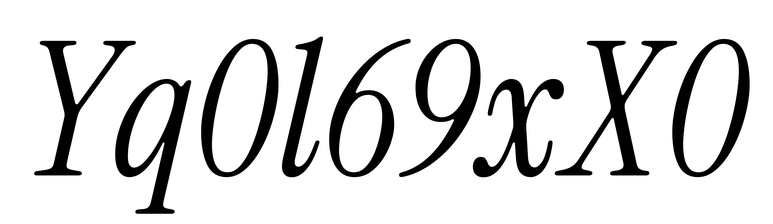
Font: InstrumentSerif-Italic